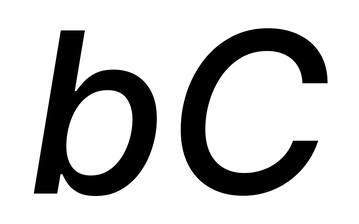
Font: Inter-Italic_Medium_Italic